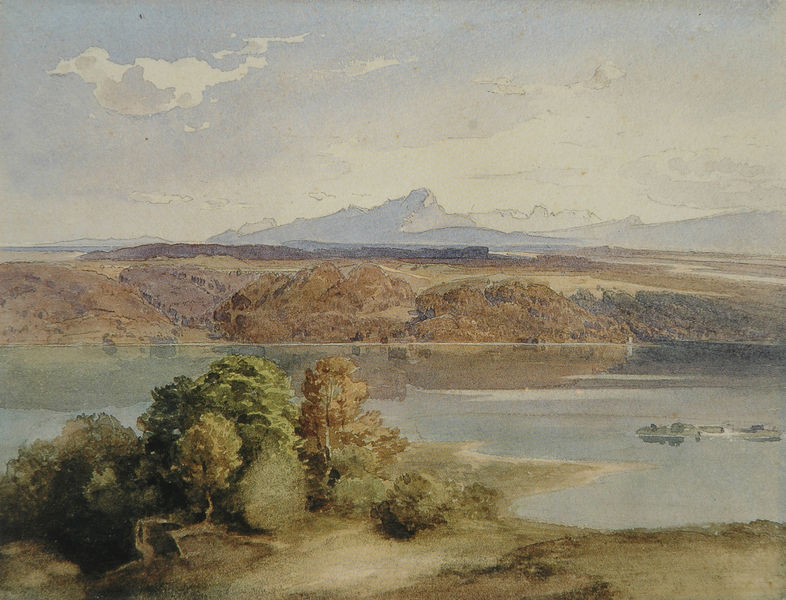
Titel: Starnberger See
Künstler: Carl Rottmann
Standort: Heidelberg
Institution: Kurpfälzisches Museum
Schlagwörter: baum, berg, blau, dunkel, felsen, gemälde, himmel, meer, schatten, wasser, weiß, wolken, aquarell, bäume, fluss, grün, impressionismus, landschaft, ocker, sand, see, stadt, ufer, äste, braun, grau, hell, hintergrund, licht, schwarz, skizze, straße, zeichnung, gebäude, gras, haus, weg, wiese, wolke, blass, bild, spiegel, ebene, feld, felder, ferne, horizont, häuser, hügel, natur, spiegelung, stamm, vögel, weite, busch, büsche, flach, gebüsch, gewässer, sonne, sträucher, wasserspiegelung, wege, wiesen, boden, insel, wald, turm, hellblau, landschft, küste, schiff, sommer, italien, warm, berge, gebirge, gipfel, steilhang, dunst, luftperspektive, steil, herbst, silhouette, böschung, strom, querformat, frühling, panorama, wasserfarben, wälder, schlicht, entwurf, blauer himmel, lanschaft, ölskizze, griechenland, gebirg, wäldchen, leicht, verblauung, reflex, rottmann, tief, halbinsel, windstill, gouache, dunstig, viech, wasseer, schifff, wolöken, dario, van oerle